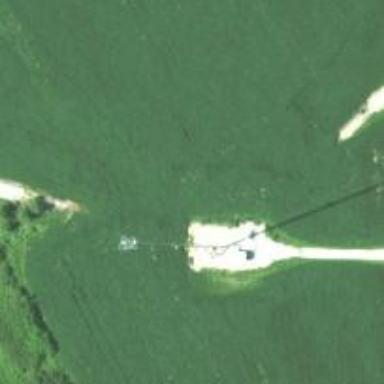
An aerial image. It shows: Man-made mast used for communication purposes.